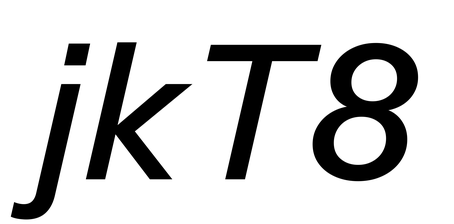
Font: InstrumentSans-Italic_Medium_Italic